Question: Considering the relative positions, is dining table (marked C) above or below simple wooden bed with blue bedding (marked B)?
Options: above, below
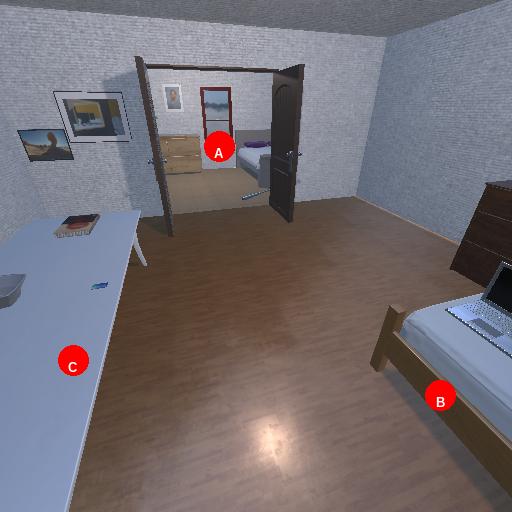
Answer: above